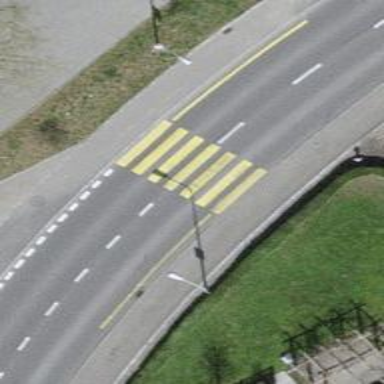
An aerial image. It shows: Uncontrolled zebra crossing with zebra markings.